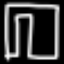
Label: pants